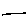
Label: line